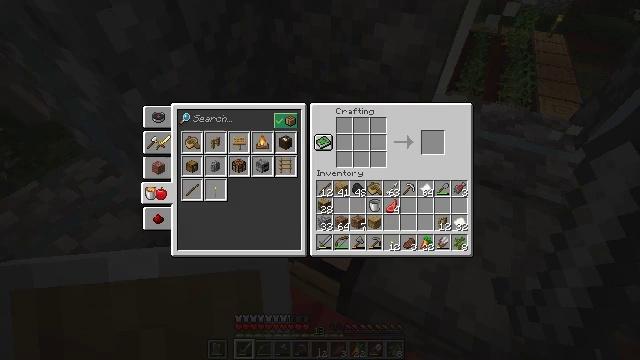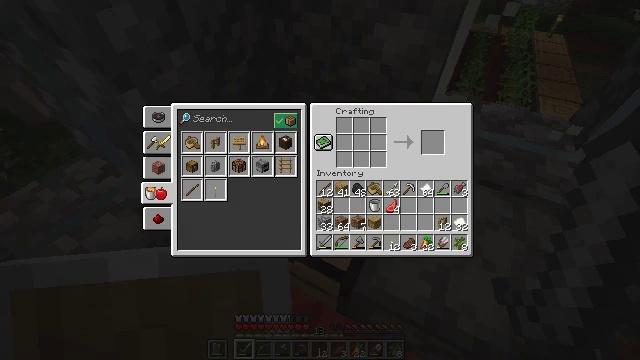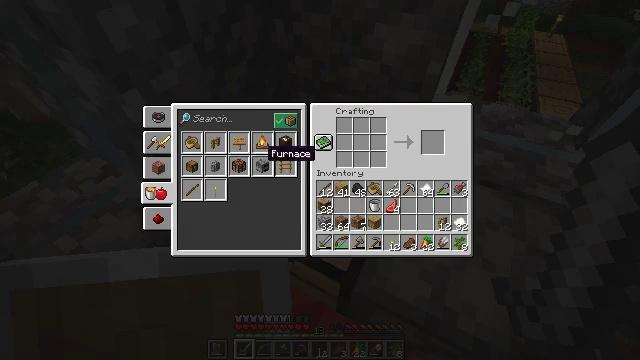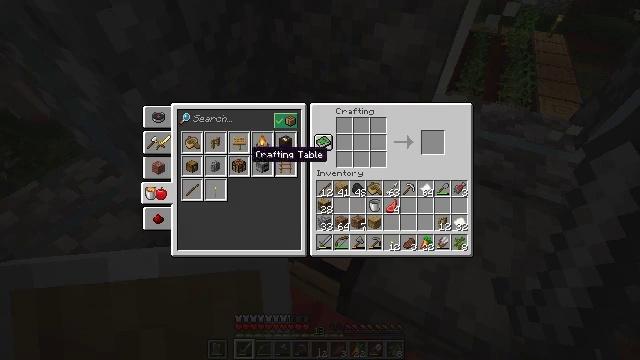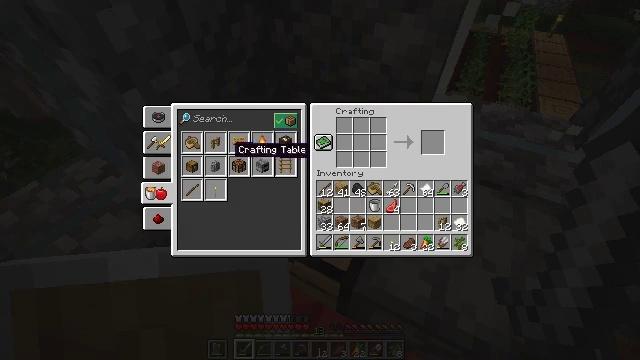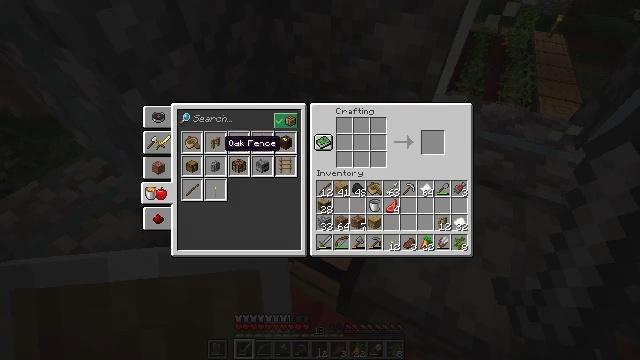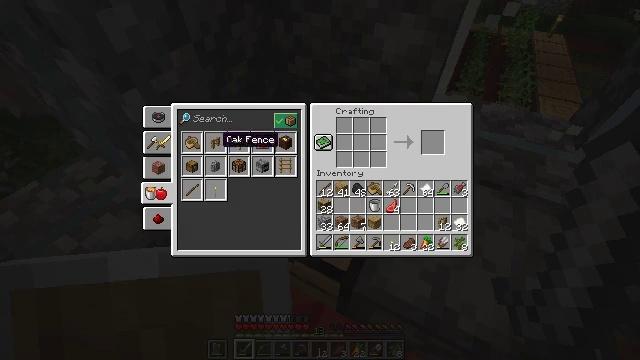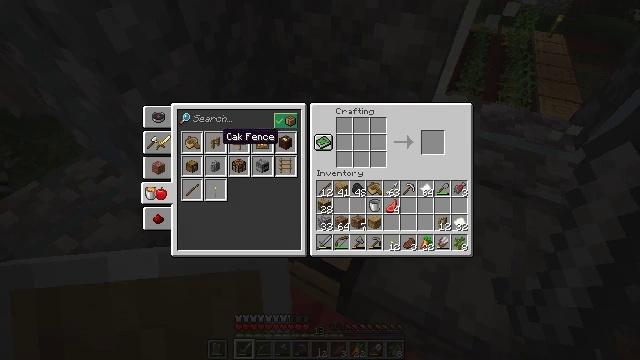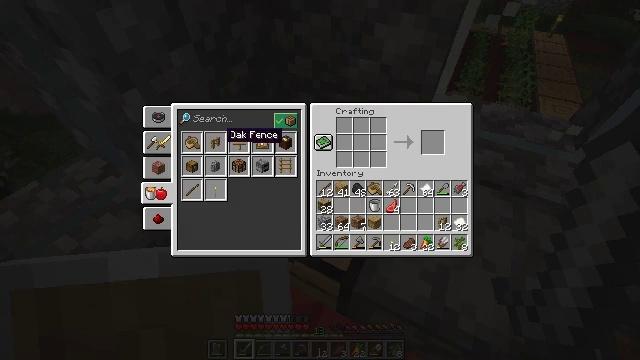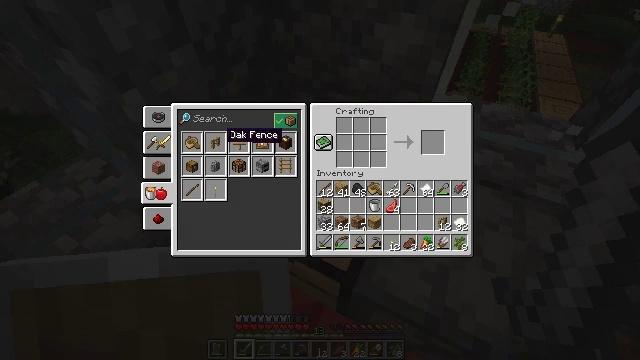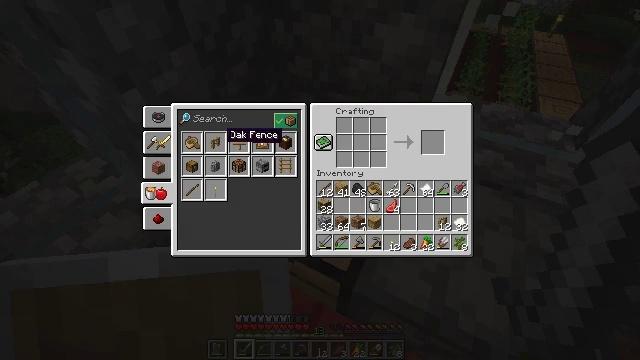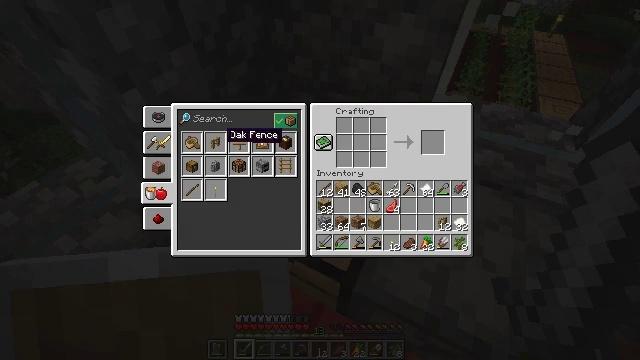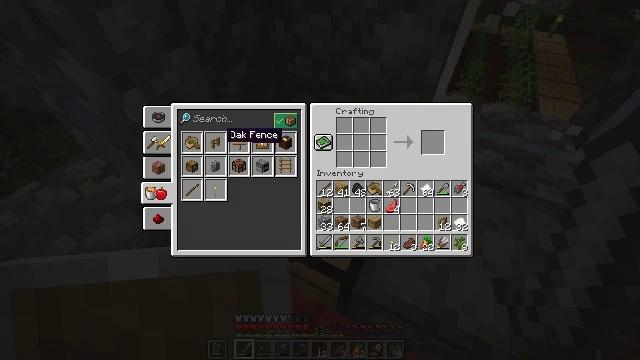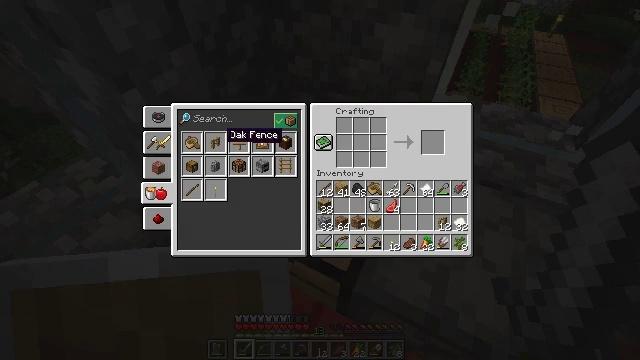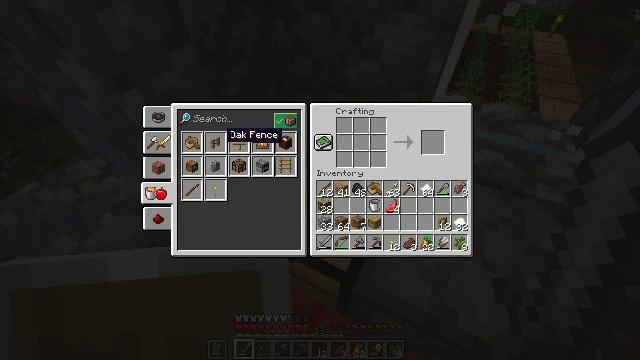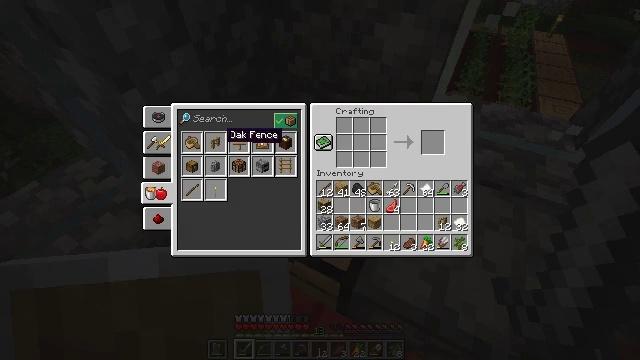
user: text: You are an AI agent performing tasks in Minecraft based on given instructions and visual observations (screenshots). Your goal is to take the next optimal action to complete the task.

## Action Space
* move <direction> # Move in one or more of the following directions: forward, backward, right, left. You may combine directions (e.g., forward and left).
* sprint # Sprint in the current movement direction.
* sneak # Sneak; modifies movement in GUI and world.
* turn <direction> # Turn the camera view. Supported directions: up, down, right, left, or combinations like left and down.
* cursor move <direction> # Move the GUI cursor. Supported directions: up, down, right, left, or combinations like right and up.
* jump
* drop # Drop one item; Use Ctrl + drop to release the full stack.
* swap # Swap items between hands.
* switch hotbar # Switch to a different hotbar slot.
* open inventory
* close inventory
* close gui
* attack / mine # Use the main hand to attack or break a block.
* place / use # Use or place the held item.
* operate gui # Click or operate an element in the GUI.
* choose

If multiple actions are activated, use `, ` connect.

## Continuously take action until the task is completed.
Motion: motion action
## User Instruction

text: Get planks and sticks to craft an oak fence.
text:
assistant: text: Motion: turn left and down
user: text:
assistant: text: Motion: turn left and down
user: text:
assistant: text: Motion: turn left
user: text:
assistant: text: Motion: turn left
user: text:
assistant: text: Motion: turn left and up
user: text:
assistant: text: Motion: no_op
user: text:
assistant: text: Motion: no_op
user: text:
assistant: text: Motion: no_op
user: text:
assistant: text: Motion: no_op
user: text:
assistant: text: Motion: no_op
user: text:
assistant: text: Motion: no_op
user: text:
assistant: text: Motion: attack / mine
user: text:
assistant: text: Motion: attack / mine
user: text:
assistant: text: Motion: no_op
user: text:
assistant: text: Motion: no_op
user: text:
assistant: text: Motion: no_op
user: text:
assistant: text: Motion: no_op
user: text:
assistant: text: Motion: no_op
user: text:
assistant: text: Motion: no_op
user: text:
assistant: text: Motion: no_op
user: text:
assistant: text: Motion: attack / mine
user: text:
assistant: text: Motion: attack / mine
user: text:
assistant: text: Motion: attack / mine
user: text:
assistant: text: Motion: no_op
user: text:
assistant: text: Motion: no_op
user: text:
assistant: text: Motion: no_op
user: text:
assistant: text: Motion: no_op
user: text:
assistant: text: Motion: no_op
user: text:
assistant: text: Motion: no_op
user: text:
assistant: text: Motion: no_op